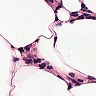
Metastatic tissue present: no